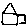
Label: house